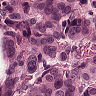
Metastatic tissue present: yes